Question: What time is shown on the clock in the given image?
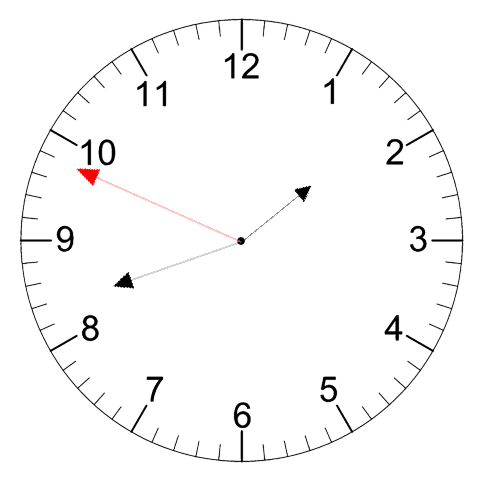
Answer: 01:41:49